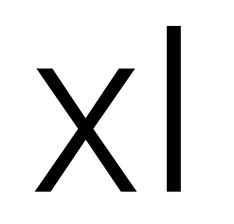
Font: Roboto_Light